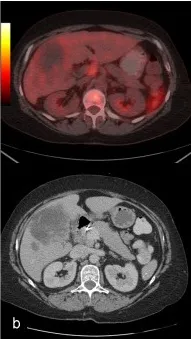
FDG-PET/CT image sets demonstrating progressive decrease in the functional and anatomic volume of the tumor with concurrent left lobe hypertrophy. 4-weeks after first SIRT treatment.
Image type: radiology (pet)